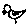
Label: bird